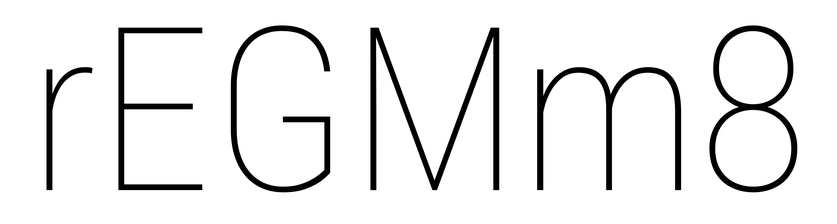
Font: Roboto_Condensed_Thin